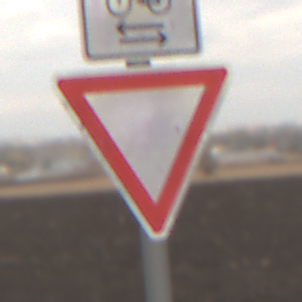
Verkehrszeichen: VorfahrtGewaehren
Zusatzzeichen oben: RichtungsangabeDurchPfeile9
Umgebung: Outdoor, Nature
Tageszeit: MorningAfternoon
Wetter: Overcast
Licht: Natural
Jahreszeit: NotSpecified
Kontrast: LowContrast